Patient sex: M
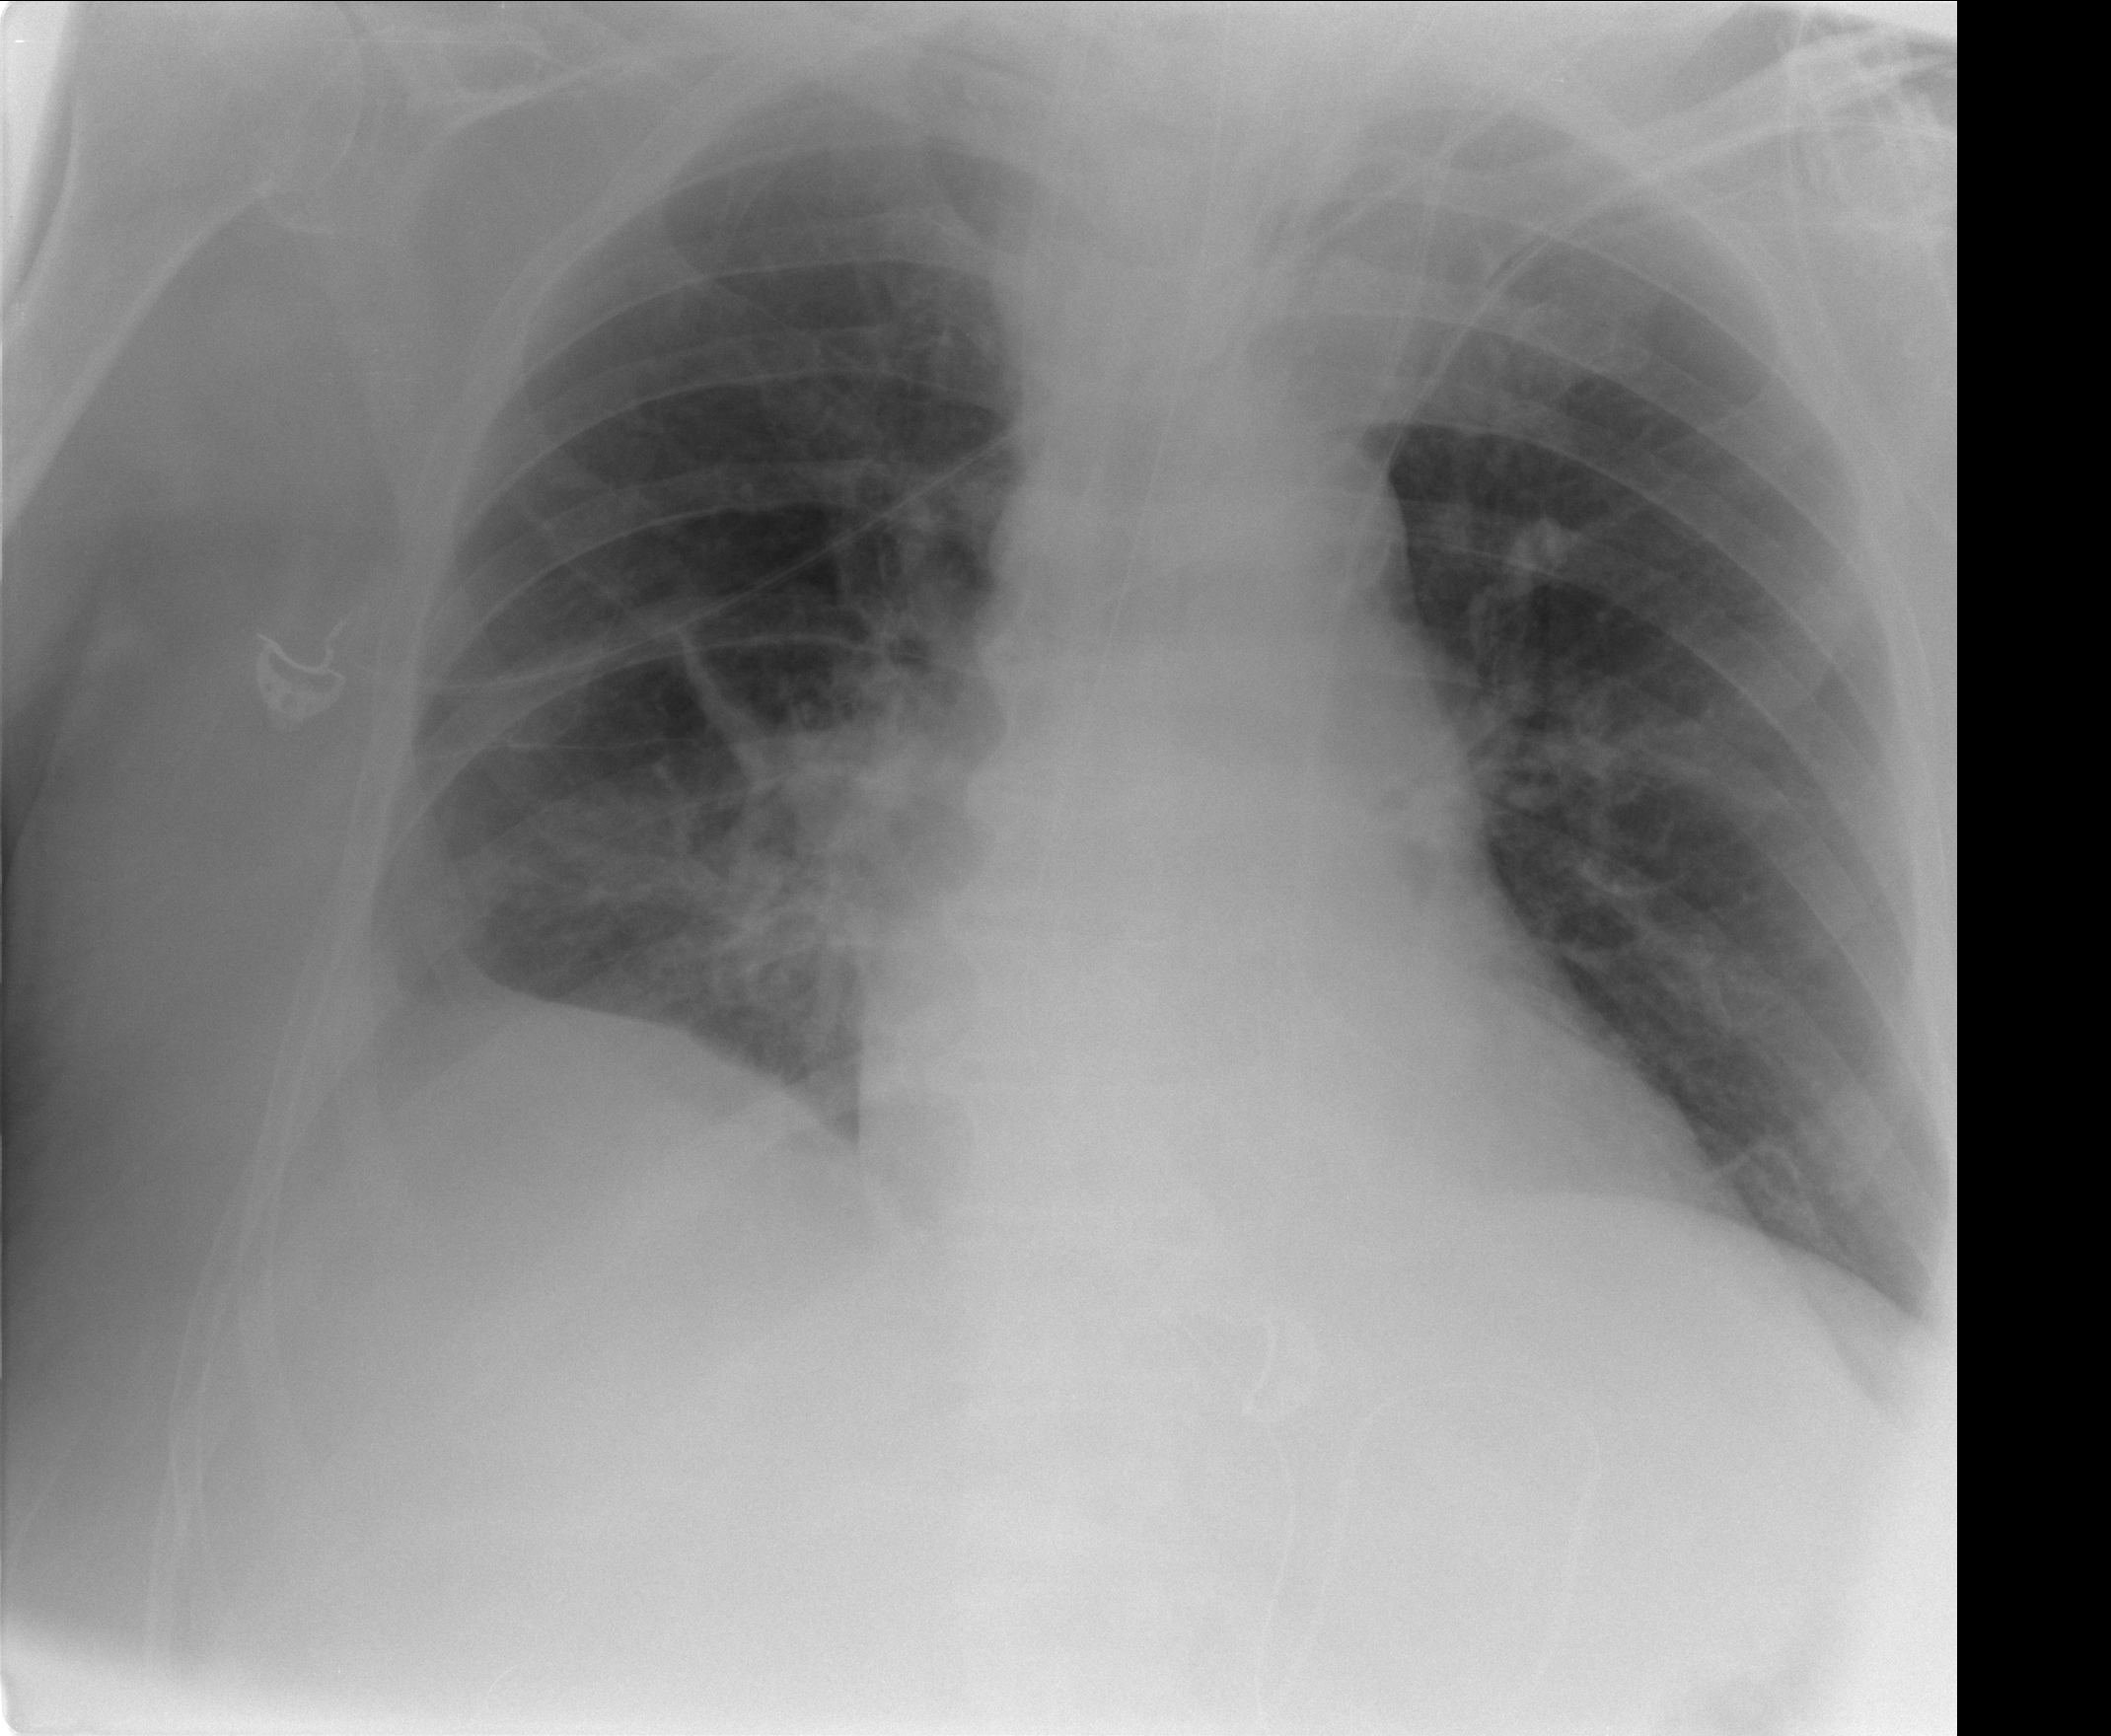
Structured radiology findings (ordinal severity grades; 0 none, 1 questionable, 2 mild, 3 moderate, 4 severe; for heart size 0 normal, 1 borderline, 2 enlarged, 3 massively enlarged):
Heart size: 1
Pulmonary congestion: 2
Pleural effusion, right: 1
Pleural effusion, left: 0
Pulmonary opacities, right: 2
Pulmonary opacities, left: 2
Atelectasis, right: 0
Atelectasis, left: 0